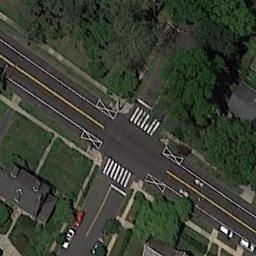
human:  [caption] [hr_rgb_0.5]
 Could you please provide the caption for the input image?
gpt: An intersection with sparse traffic located in a residential area with some green areas .

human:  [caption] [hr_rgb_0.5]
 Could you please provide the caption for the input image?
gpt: There are several moving vehicles on the road at the intersection, With many buildings and some trees around the intersection .

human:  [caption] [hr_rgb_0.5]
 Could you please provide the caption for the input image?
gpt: There are many trees near the intersection .

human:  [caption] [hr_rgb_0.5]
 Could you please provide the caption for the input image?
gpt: There are some houses near the crossroads .

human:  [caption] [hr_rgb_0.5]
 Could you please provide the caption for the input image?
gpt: There are many green trees and some black buildings beside the intersection .